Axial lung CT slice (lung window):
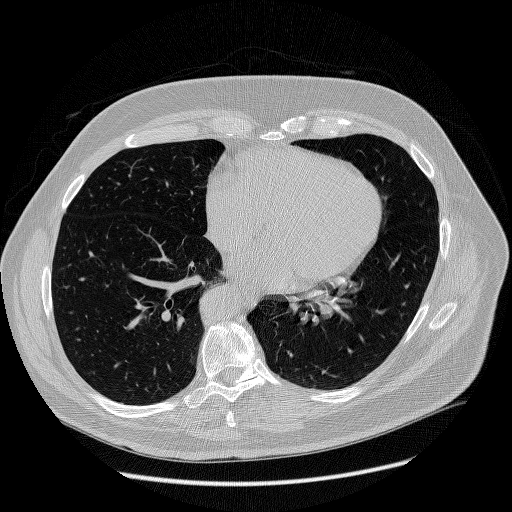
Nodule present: no